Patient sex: M
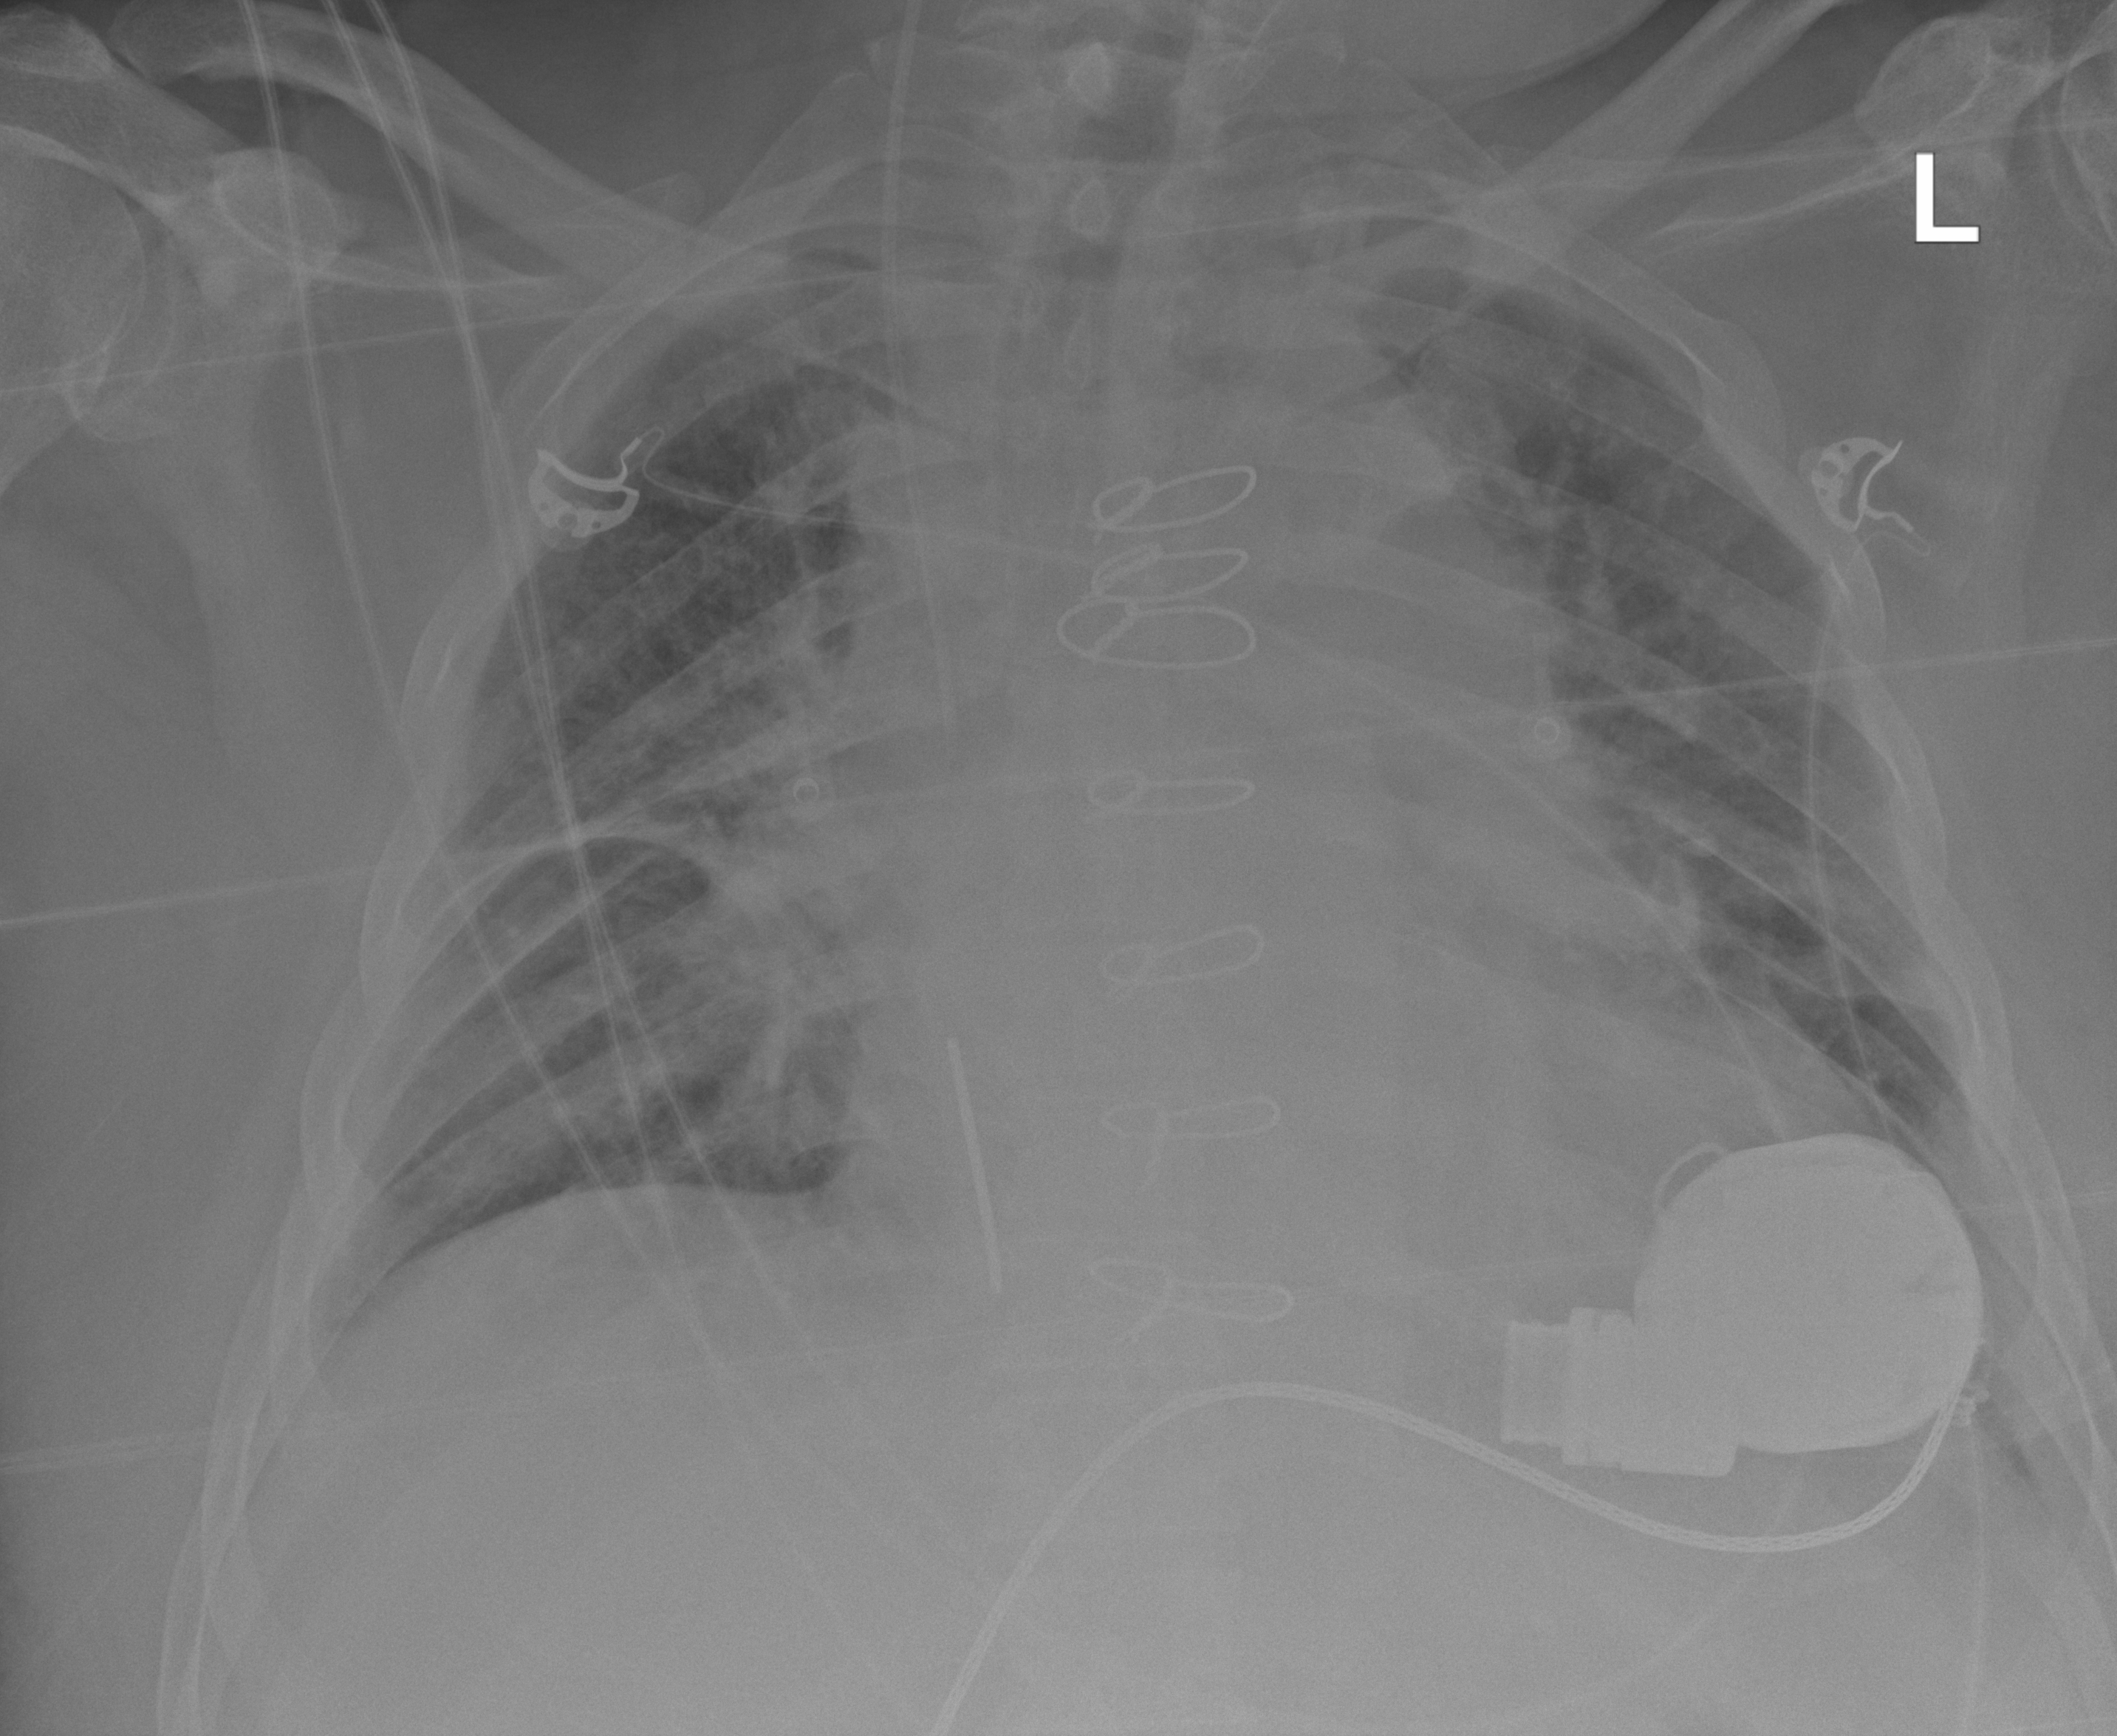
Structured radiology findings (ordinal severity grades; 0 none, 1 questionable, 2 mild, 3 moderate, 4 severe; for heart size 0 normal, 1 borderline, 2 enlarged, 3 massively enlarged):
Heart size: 2
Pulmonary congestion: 2
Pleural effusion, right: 0
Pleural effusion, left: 2
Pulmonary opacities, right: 1
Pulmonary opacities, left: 1
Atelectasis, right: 2
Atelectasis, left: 2